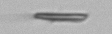
Label: fiber